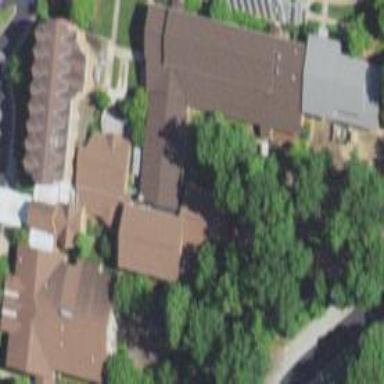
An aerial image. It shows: Building that is place of worship.